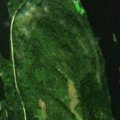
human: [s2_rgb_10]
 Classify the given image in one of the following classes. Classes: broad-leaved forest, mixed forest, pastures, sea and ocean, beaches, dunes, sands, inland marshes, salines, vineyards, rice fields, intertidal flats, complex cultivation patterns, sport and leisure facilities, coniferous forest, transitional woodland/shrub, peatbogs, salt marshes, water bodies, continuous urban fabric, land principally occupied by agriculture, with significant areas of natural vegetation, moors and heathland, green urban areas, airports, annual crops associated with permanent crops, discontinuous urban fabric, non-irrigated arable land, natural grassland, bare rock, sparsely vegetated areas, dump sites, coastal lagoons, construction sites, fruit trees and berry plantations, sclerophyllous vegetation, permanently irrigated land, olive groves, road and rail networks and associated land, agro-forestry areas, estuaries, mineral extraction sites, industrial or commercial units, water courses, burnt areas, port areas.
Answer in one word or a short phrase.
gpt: coniferous forest, mixed forest, water bodies